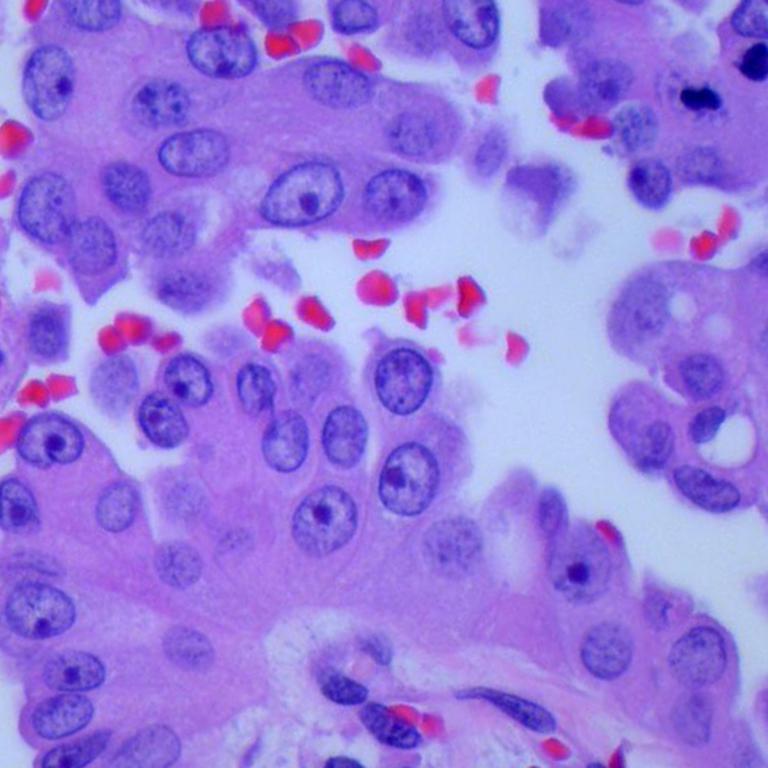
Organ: lung
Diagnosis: adenocarcinomas